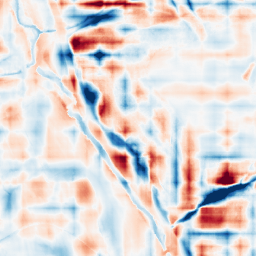
Category: wavelet
Decomposition family: wavelet_reverse_biorthogonal
Decomposition parameters: wavelet: rbio2.4
level: 5
Upsampling method: lanczos
Upsampling parameters: scale: 2
Upsampling scale: 2